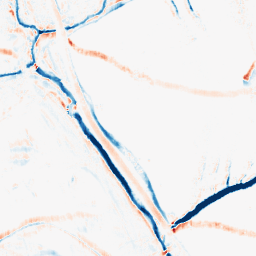
Category: morphological
Decomposition family: morphological_rect
Decomposition parameters: operation: average
width: 5
height: 10
Upsampling method: bilinear
Upsampling parameters: scale: 2
Upsampling scale: 2